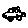
Label: car